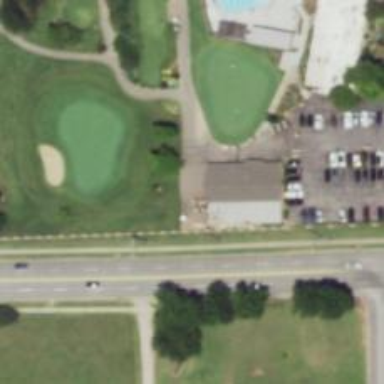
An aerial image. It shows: Golf cartpath that is also road path.